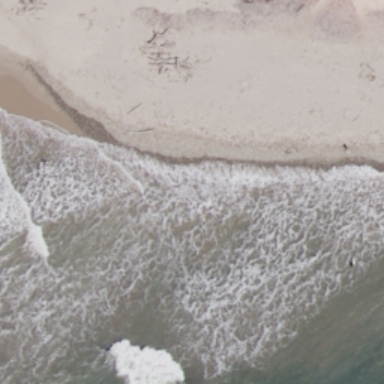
This is a beach with green sea and white sands .